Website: macys
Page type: receipt
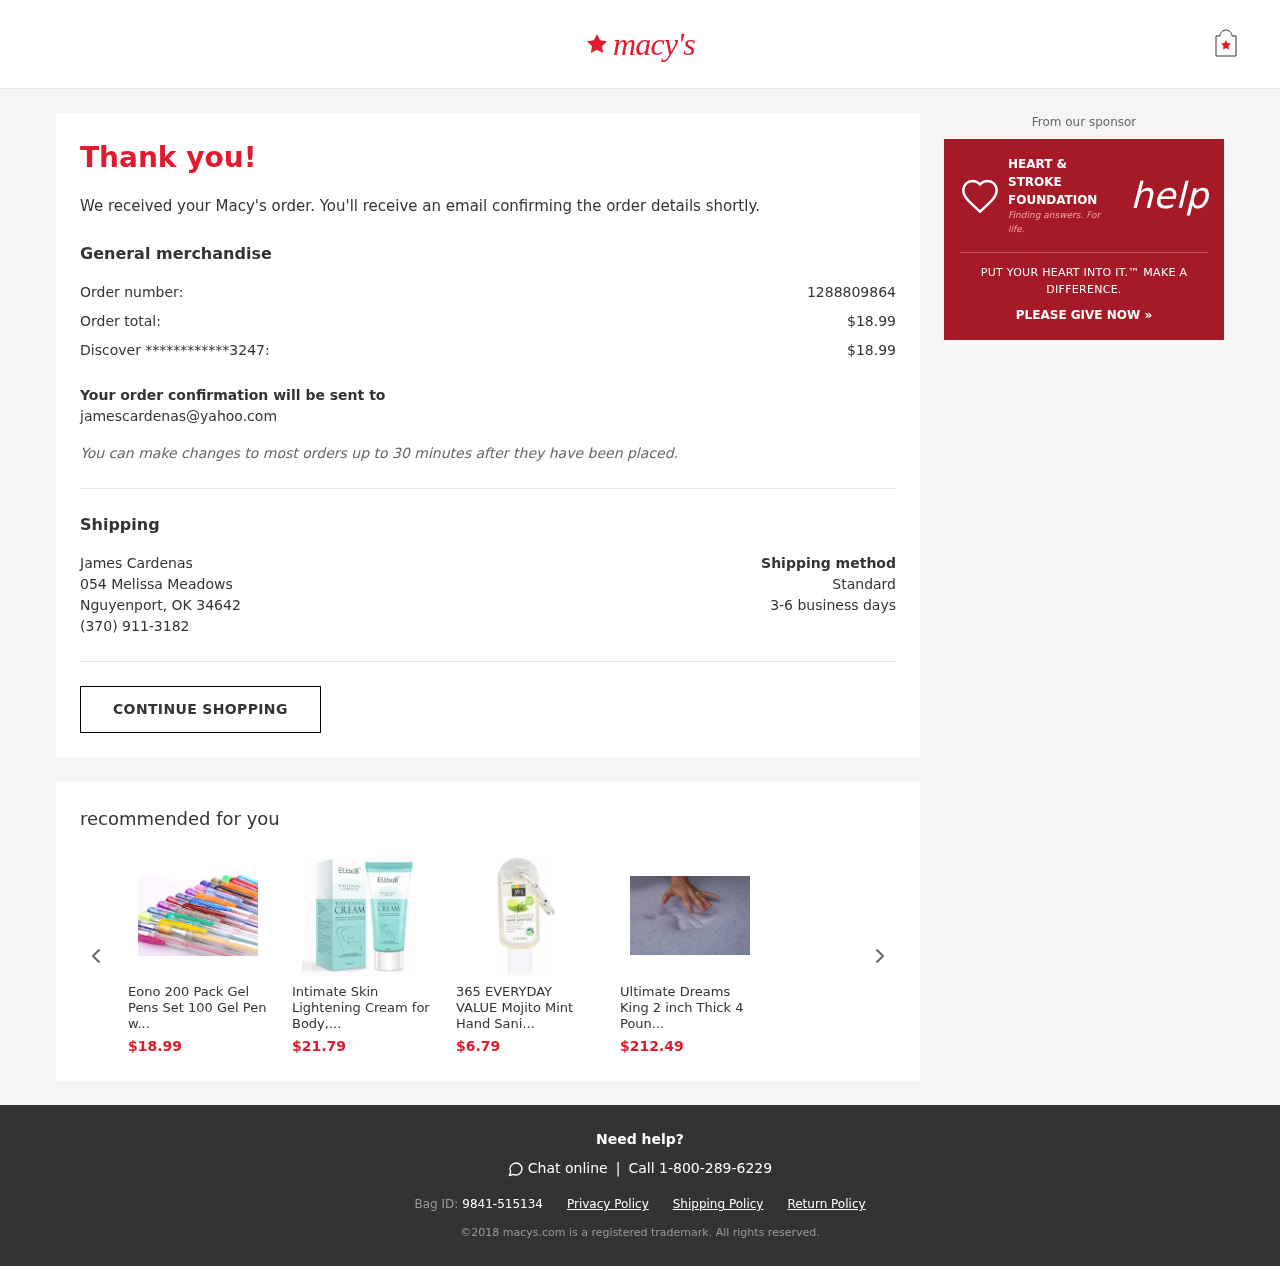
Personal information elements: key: PII_CARD_LAST4
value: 3247
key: PII_CARD_TYPE
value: Discover
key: PII_CITY_STATE_ZIP
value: Nguyenport, OK 34642
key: PII_EMAIL
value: jamescardenas@yahoo.com
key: PII_FULLNAME
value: James Cardenas
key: PII_PHONE
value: (370) 911-3182
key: PII_STREET
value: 054 Melissa Meadows
Product elements: key: PRODUCT1_PRICE
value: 18.99
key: PRODUCT1_NAME
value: Eono 200 Pack Gel Pens Set 100 Gel Pen w...
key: PRODUCT2_NAME
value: Intimate Skin Lightening Cream for Body,...
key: PRODUCT2_PRICE
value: $21.79
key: PRODUCT3_NAME
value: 365 EVERYDAY VALUE Mojito Mint Hand Sani...
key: PRODUCT3_PRICE
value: $6.79
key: PRODUCT4_NAME
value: Ultimate Dreams King 2 inch Thick 4 Poun...
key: PRODUCT4_PRICE
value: $212.49
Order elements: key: ORDER_ID
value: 1288809864
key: ORDER_TOTAL
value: $18.99
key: ORDER_CARD_CHARGE
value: $18.99